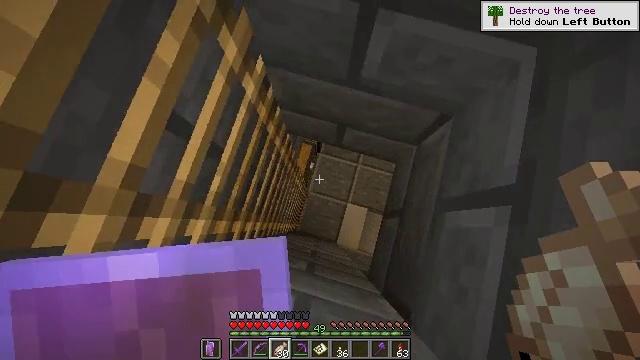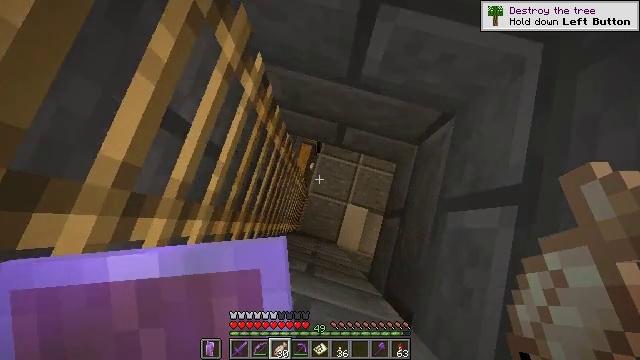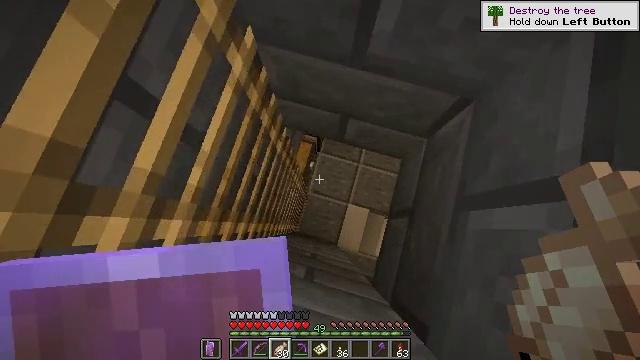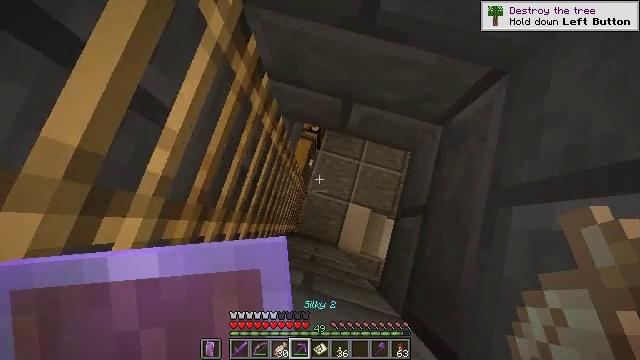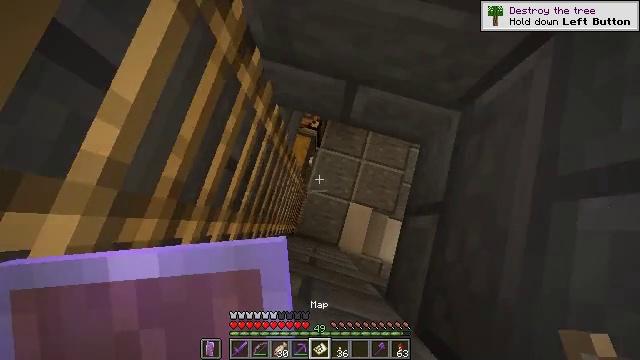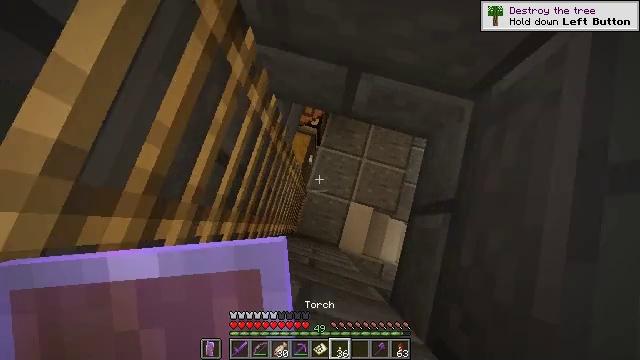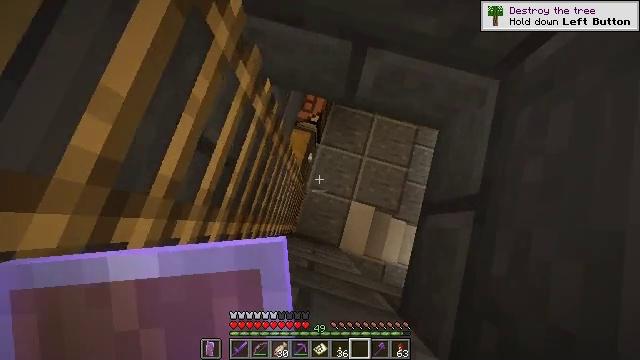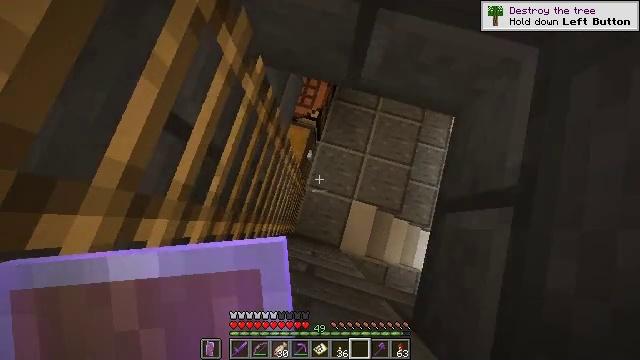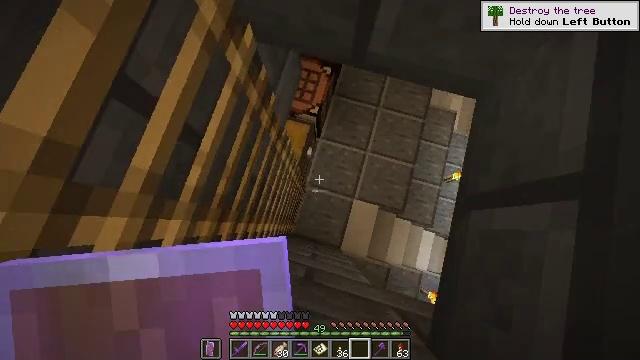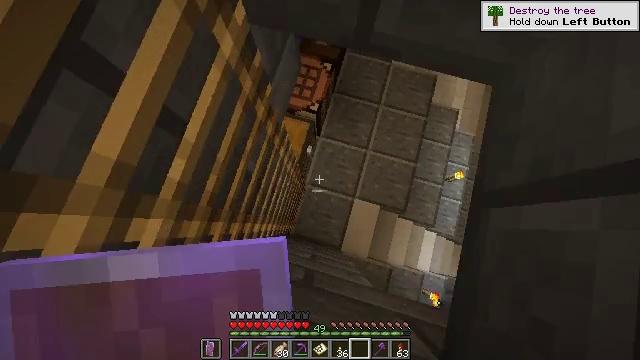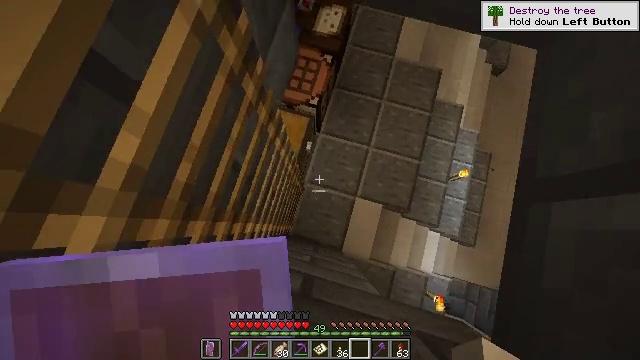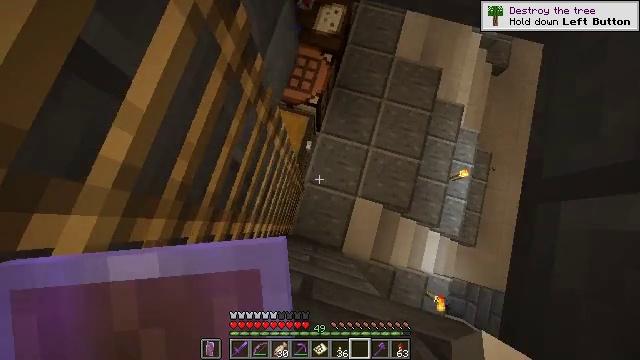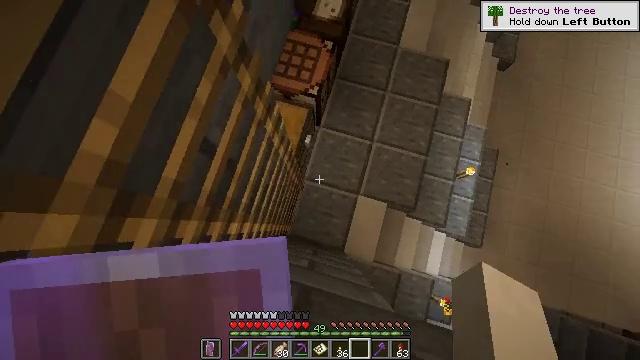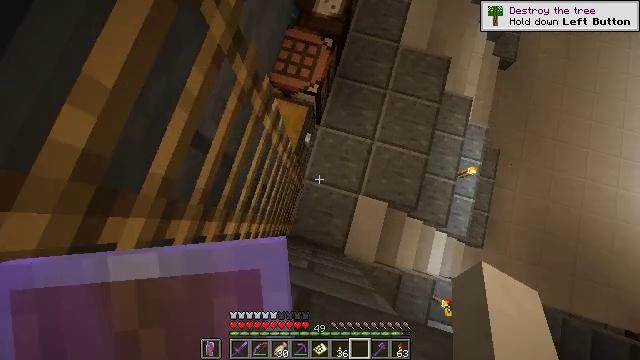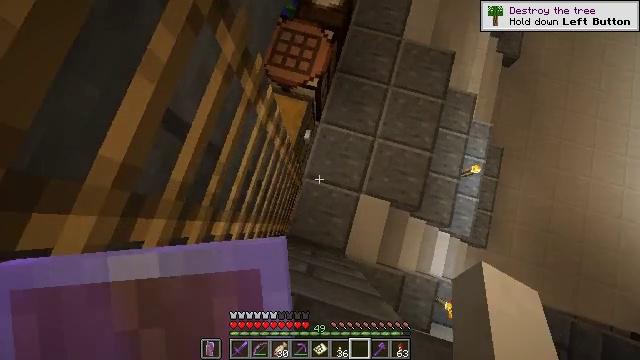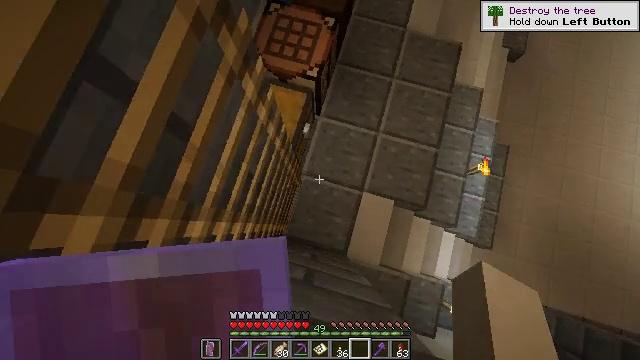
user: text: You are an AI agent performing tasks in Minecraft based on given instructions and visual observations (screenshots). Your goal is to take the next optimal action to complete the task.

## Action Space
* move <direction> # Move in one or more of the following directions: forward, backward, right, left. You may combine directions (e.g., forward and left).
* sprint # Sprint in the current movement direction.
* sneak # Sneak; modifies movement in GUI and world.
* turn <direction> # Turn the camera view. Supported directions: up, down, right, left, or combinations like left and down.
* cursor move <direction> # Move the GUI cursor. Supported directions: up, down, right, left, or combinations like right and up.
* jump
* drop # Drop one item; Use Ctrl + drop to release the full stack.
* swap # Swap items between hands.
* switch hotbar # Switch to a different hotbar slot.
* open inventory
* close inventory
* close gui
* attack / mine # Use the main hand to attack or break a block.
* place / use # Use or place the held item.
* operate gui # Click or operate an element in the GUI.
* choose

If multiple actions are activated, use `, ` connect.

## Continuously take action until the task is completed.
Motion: motion action
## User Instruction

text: Gather the cartography table from its current location.
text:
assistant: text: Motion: no_op
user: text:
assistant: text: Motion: no_op
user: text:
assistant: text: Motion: no_op
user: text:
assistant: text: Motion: no_op
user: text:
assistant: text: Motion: no_op
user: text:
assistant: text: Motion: no_op
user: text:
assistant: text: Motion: no_op
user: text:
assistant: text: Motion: no_op
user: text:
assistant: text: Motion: no_op
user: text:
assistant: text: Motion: no_op
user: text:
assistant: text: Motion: no_op
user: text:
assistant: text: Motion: no_op
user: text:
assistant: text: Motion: no_op
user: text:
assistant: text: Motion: no_op
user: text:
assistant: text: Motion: no_op
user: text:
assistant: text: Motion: no_op
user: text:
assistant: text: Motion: no_op
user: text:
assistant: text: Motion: no_op
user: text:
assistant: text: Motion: no_op
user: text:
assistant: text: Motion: no_op
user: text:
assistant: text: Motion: turn right and up
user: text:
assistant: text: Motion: turn right and up
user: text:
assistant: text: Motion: turn right and up
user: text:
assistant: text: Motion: turn right and up
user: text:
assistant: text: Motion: turn right and up
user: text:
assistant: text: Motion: turn right and up
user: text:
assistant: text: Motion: no_op
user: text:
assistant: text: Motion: no_op
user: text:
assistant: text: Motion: no_op
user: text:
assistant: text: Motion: no_op